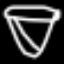
Label: diamond